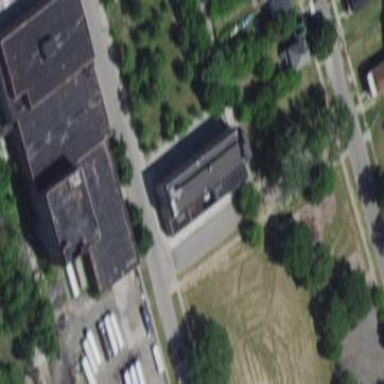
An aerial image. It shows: Building that is substation.